Question: I guys,
you surely know about the color 'grouped tableview background color'(see the screenshot below) or the 'view flipside background color'. You can find them in Interface Builder, and they are a sort of "pattern colors".

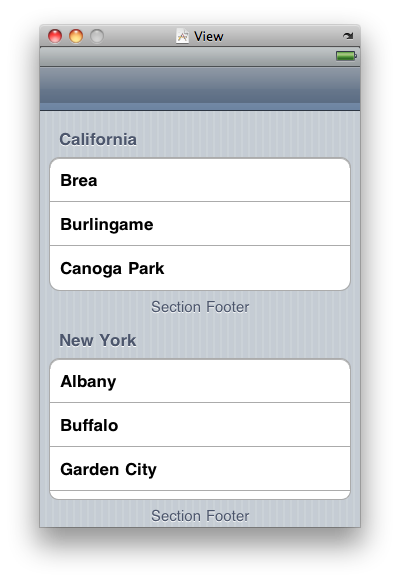
Answer: I think what you want is , which come from this <URL>. I remember some document mentioning about IB plug-in, but I has no experiment about custom IB plug-in.
As for me, I will use category syntax to extent custom color pattern for project.